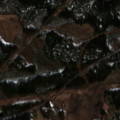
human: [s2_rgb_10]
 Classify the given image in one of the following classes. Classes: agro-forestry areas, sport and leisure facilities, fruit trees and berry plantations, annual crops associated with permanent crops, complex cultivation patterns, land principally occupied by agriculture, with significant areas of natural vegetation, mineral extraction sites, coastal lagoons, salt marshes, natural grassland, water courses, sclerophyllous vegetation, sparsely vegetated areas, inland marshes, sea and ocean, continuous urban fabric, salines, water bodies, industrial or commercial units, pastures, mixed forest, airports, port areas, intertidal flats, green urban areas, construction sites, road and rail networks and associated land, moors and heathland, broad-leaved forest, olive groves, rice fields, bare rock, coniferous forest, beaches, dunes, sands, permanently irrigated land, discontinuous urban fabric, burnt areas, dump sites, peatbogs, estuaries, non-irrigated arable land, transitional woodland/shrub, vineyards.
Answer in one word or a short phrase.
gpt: land principally occupied by agriculture, with significant areas of natural vegetation, coniferous forest, mixed forest, transitional woodland/shrub